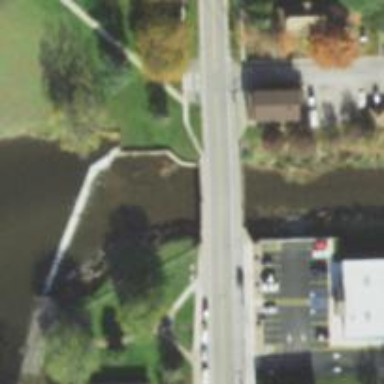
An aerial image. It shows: Secondary road crossing bridge.